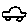
Label: car